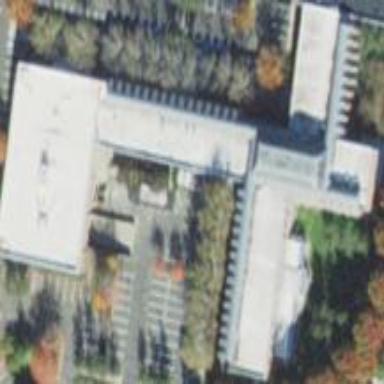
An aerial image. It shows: Part of building.